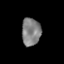
Tissue: skin
Cell type: Epithelial cells
Senescence score: 0.2621
Nuclear area (px): 515
Mean DAPI intensity: 128.73